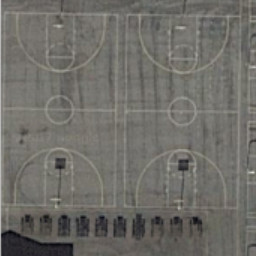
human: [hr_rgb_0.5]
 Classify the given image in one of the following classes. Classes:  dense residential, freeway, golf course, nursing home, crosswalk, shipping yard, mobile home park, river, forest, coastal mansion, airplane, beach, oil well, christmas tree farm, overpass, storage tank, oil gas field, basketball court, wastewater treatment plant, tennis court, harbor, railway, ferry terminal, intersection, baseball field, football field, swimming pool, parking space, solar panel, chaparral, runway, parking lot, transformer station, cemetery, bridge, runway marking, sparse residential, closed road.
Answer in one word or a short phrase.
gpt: basketball court